Question: I am using the datetime picker for android available at: <URL>
My IDE is IntelliJ but i do not have Gradle enabled for my project (lesson learned) so I added that repo as a submodule for my project, and added the module to the project. All seems fine, but there is a /libs/ file inside that datetimepicker directory that contains a link to android-support-v4, and a mouseover shows "broken link" as a consequence, the logcat shows that android.support.v4 does not exist. I have that .jar in my project main /libs/ dir and I use it without problems there.
I would appreciate any help on that issue that is bothering me for the past one hour.
I attach a screenshot too.

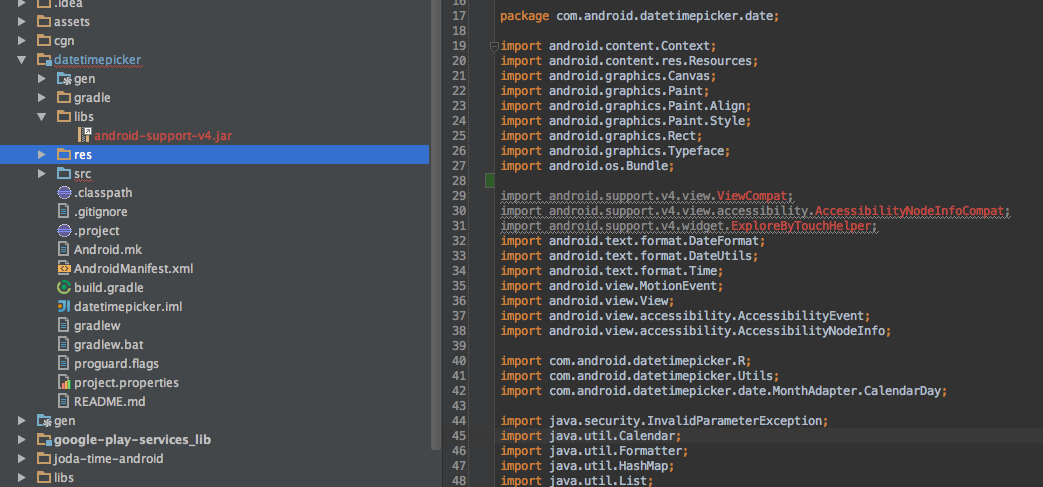
Answer: Well it seems that the link was really broken, so for anyone else that faces the same problem, just copy the support library, and import it again, that solved the problems.